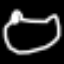
Label: frog